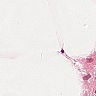
Metastatic tissue present: no